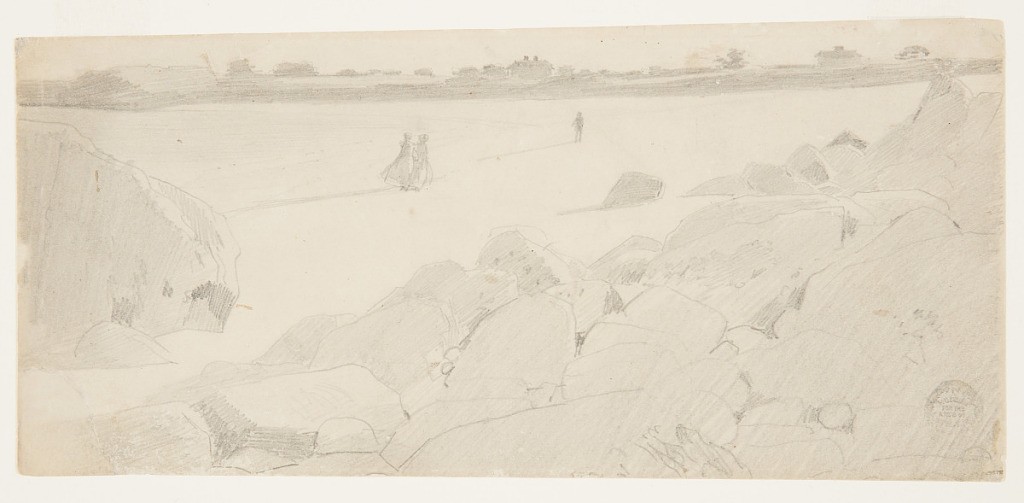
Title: Study for "Rocky Coast and Gulls"
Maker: Winslow Homer, American, 1836–1910
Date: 1869
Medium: Graphite on wove paper
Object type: Drawing
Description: Sketch of a beach with rocks in the foreground and three figures in the distance. Houses line the coast along the horizon.